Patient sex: M
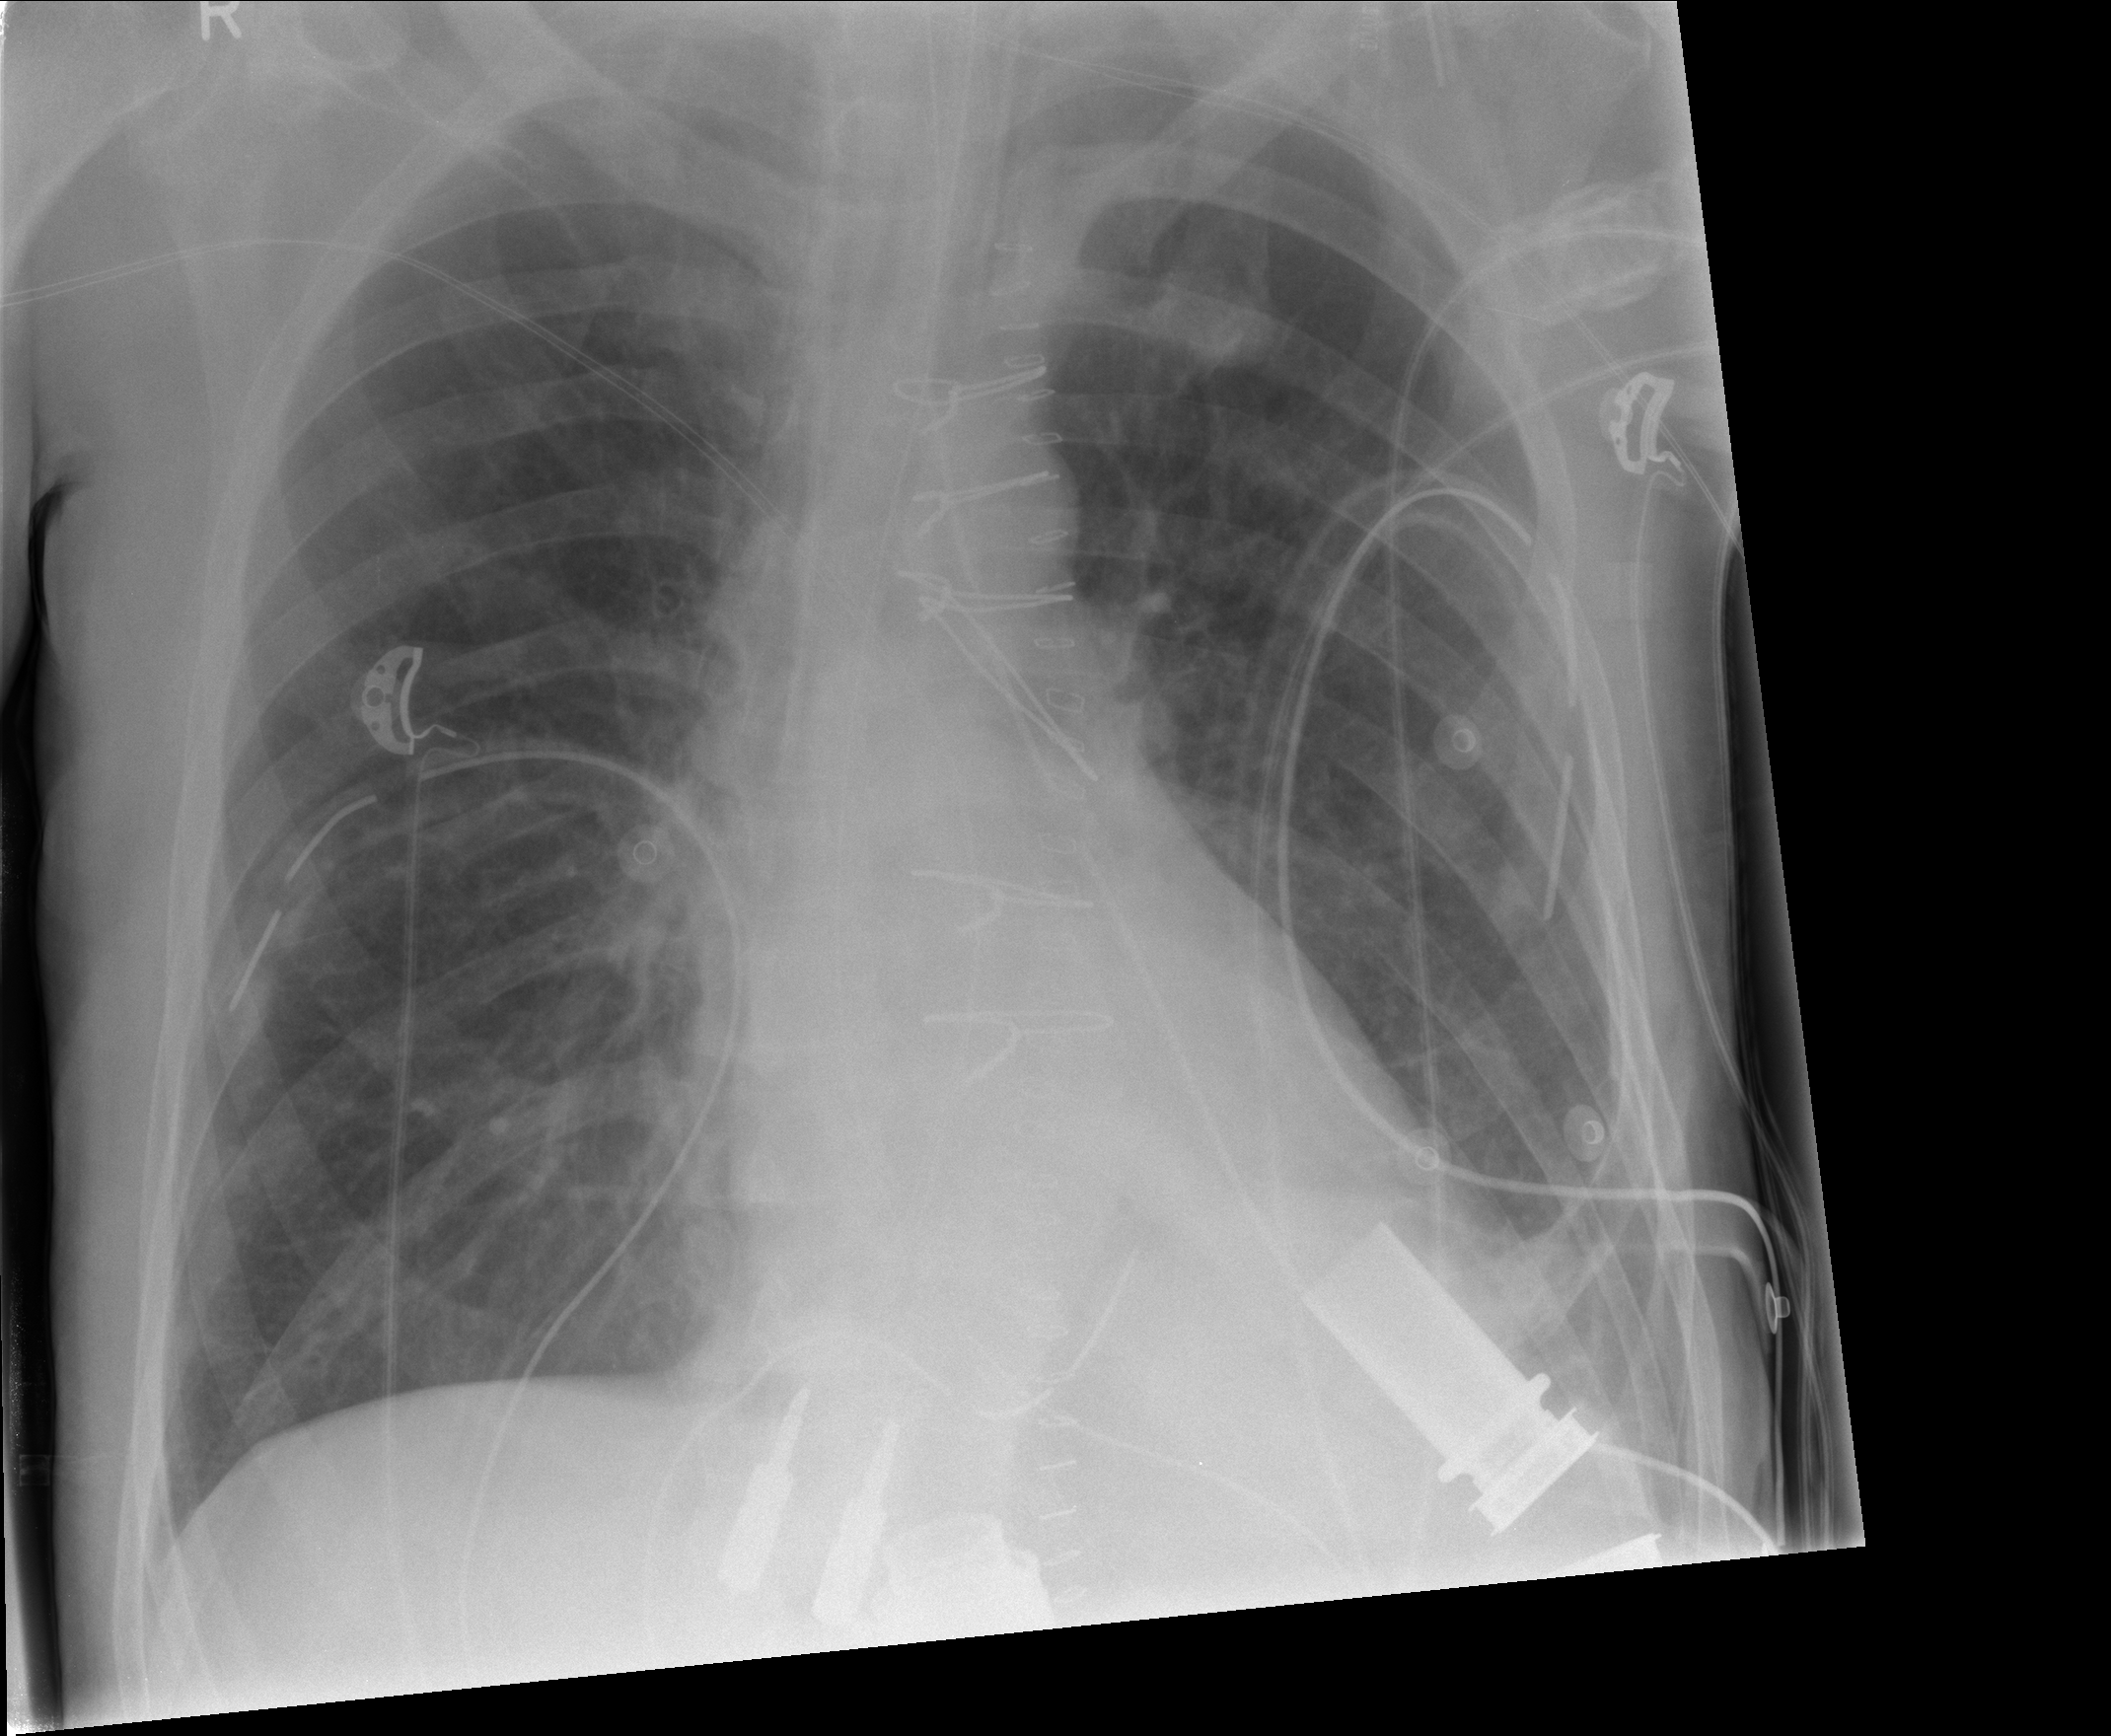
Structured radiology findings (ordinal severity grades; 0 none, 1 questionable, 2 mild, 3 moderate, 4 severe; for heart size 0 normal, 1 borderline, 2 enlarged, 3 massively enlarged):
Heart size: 1
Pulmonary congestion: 0
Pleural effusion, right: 0
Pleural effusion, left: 0
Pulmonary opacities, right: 0
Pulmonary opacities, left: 0
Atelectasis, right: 2
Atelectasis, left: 2